Interaction volume radius: 10 \u00c5
Interaction volume height: 30 \u00c5
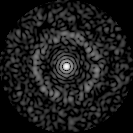
Disorder parameter: 0.8554